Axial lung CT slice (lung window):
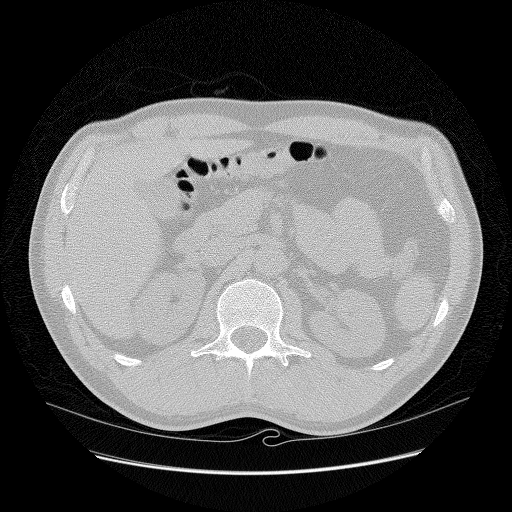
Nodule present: no